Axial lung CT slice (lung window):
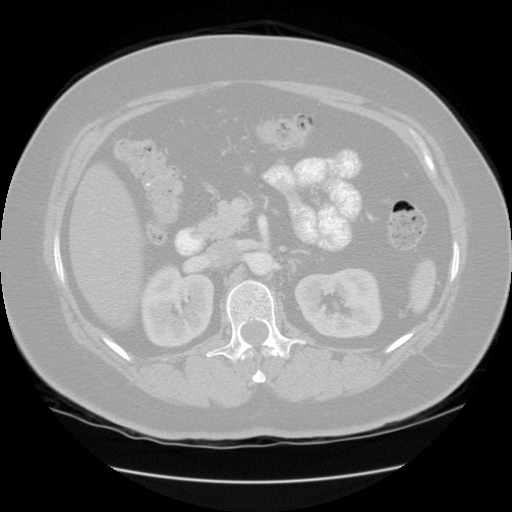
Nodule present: no